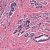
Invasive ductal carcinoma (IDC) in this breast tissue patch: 1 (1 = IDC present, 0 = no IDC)